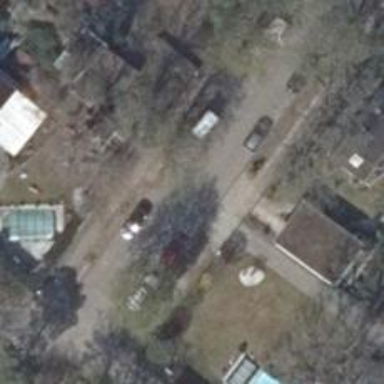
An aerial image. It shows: Residential road with separate sidewalk.